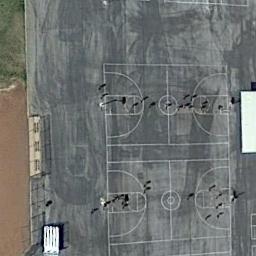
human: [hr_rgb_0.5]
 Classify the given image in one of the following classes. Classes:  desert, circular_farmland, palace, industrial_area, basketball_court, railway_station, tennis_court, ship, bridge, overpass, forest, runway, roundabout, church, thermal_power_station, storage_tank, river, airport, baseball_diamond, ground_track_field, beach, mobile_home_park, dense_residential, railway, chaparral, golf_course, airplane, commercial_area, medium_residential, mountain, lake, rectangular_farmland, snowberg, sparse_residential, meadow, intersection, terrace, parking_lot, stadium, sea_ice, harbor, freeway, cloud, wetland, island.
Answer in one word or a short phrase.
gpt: basketball_court